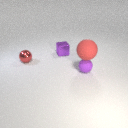
small red metal sphere to the left of small purple metal cube